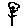
Label: flower